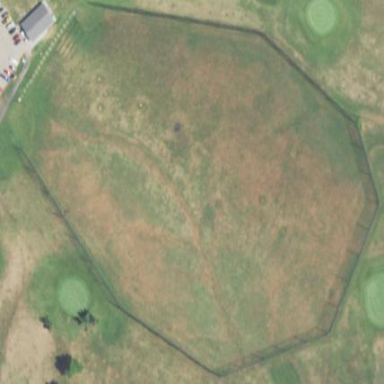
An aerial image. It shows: Golf course with grassy terrain.